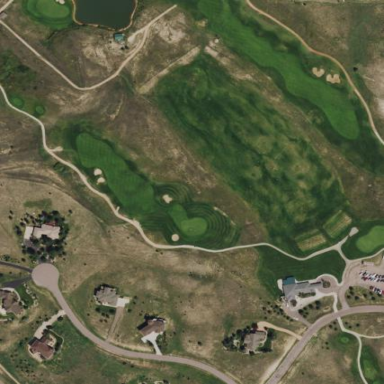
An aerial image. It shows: Grassy area serving as fairway for golf.